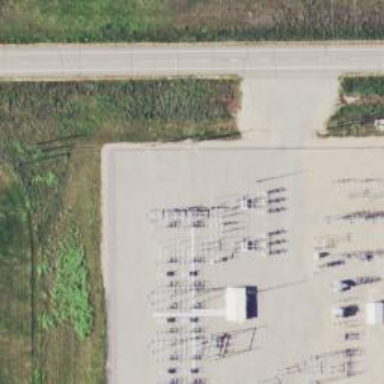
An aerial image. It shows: Switch used for power control.